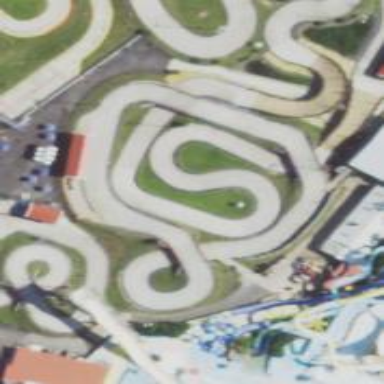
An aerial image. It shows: Karting raceway bridge.